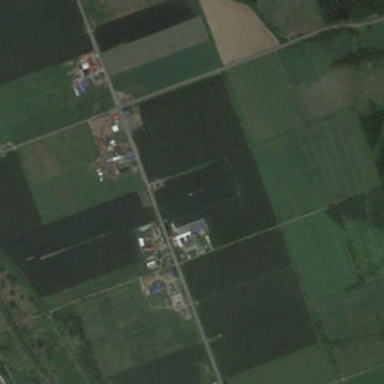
It is a large piece of farmland .